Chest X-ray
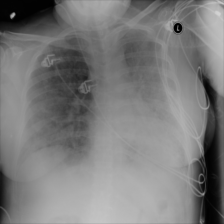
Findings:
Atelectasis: negative
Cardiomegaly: negative
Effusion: negative
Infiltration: positive
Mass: negative
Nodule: negative
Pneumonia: negative
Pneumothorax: negative
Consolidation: negative
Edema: negative
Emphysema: negative
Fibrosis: negative
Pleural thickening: negative
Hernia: negative